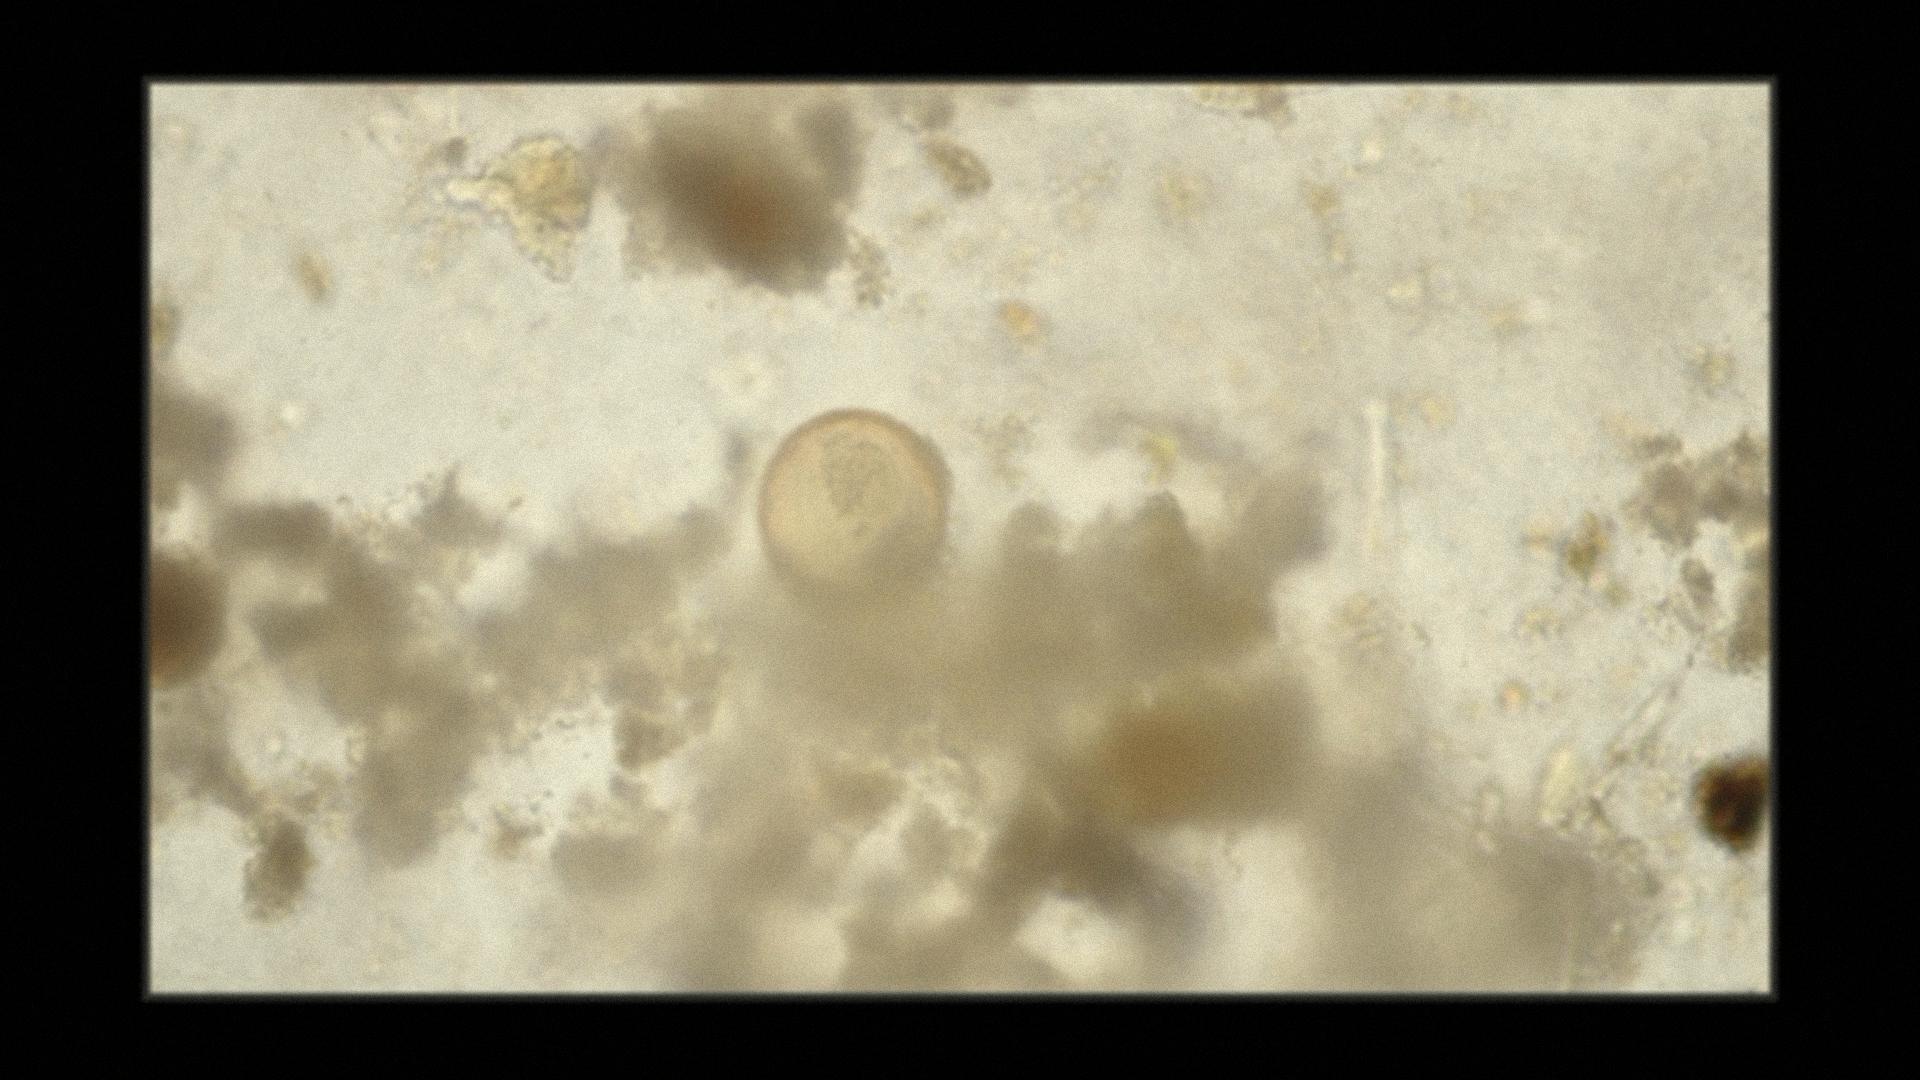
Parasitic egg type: Hymenolepis diminuta